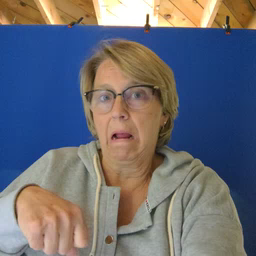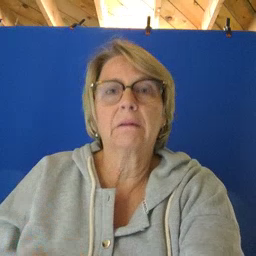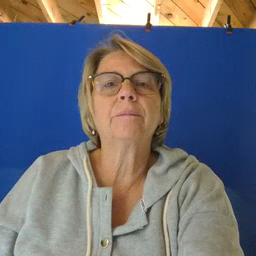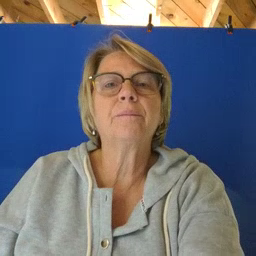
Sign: can